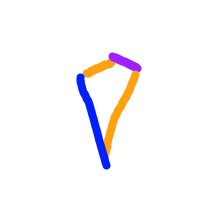
Shape: kite